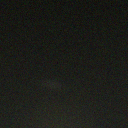
Screen state: off